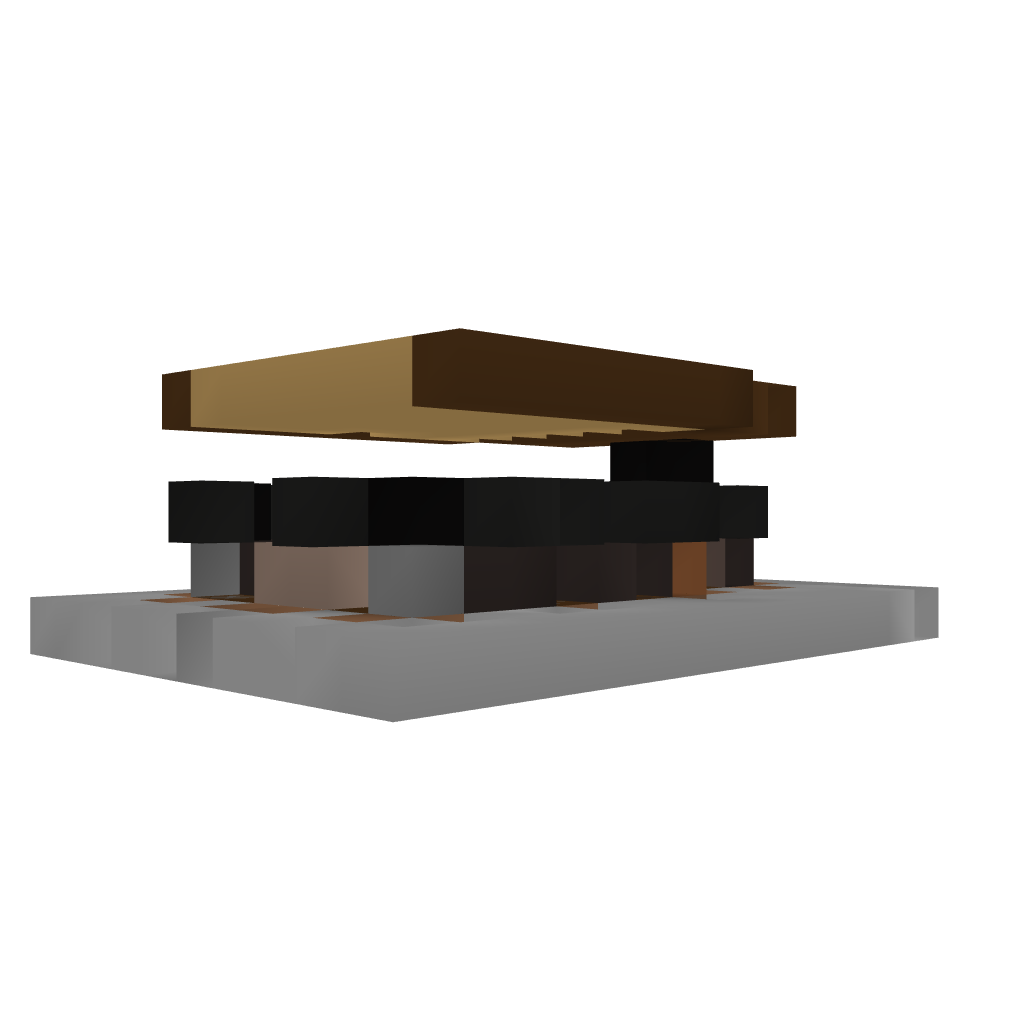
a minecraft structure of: Starter House